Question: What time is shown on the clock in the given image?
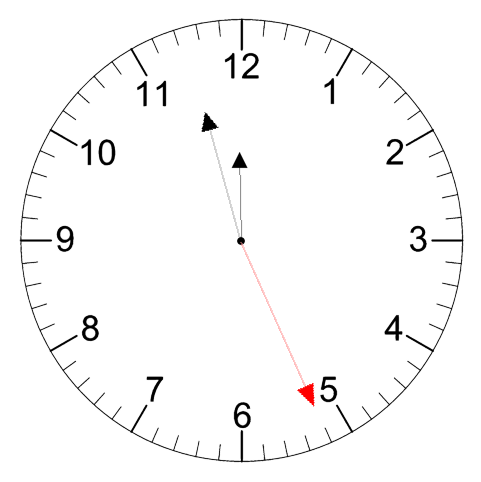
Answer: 11:57:26